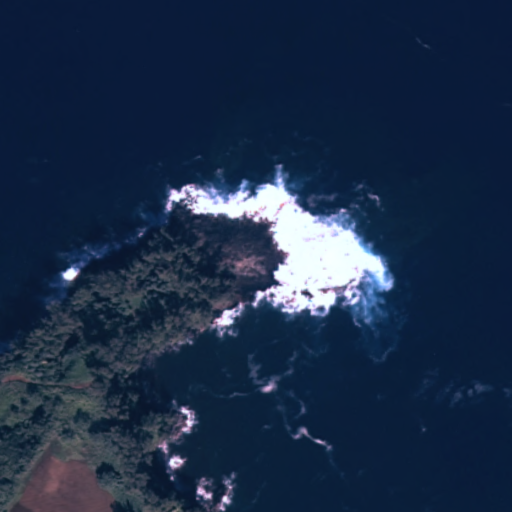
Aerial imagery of cape in Hawaii named Kohola Point containing only unknown